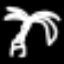
Label: palm tree